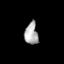
Tissue: prostate
Cell type: Epithelial cells
Senescence score: 0.3197
Nuclear area (px): 287
Mean DAPI intensity: 173.017